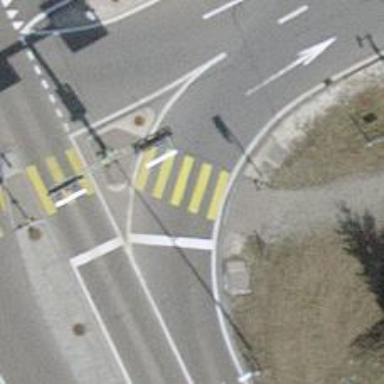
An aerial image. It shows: Crossing with traffic signals and zebra crossing island.